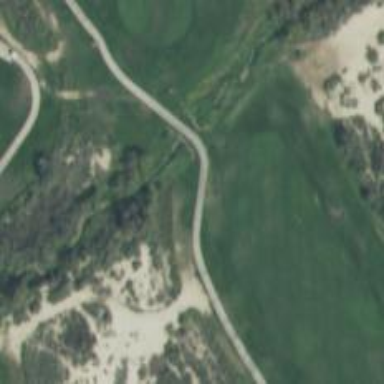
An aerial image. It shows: Golf cartpath that is also road path.